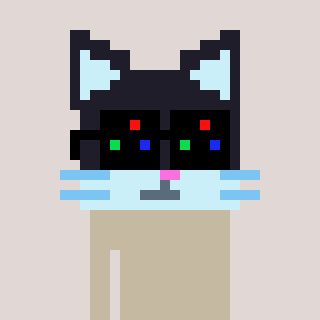
a pixel art character with square black sunglasses, a cat-shaped head and a bluegrey-colored body on a warm background